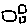
Label: square